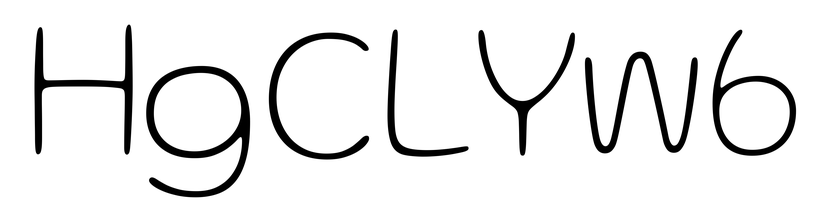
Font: Gluten_Thin